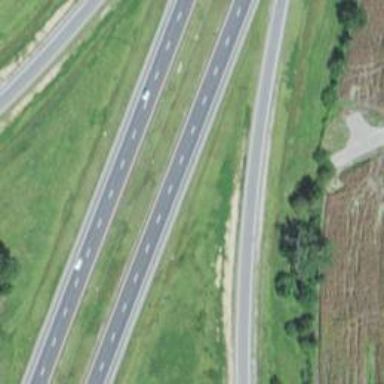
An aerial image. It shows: Motorway link.